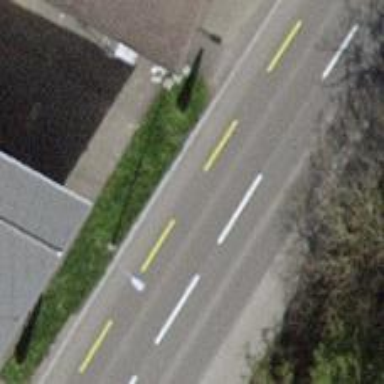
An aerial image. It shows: Secondary road with asphalt surface. There is sidewalk on the left and cycle track on the left side.